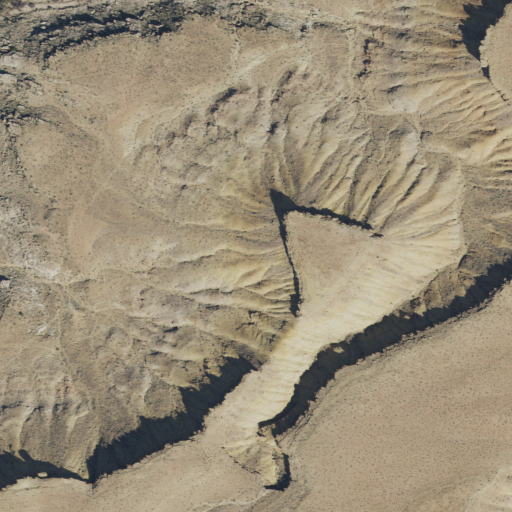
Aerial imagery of cliff(s) in Utah named Swazys Leap containing shrub and evergreen forest